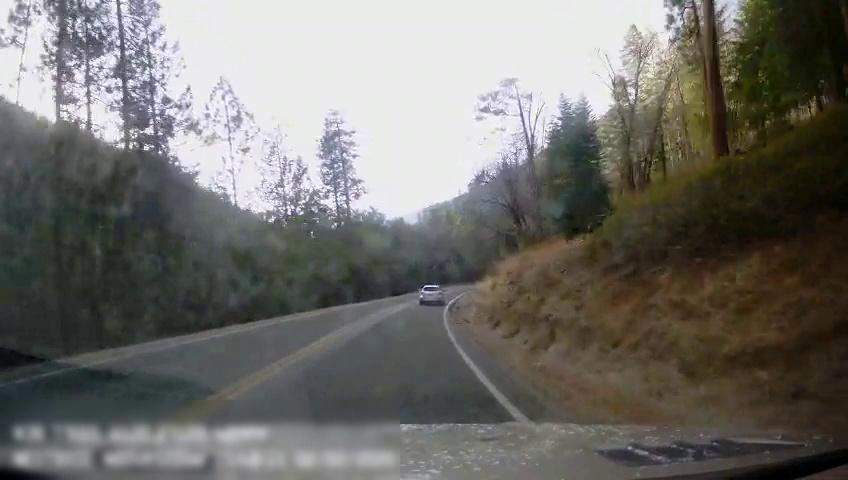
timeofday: Day
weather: Sunny
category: Drivable Space
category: Vehicles | Car
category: Lanes | Opposite Lane
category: Lanes | Current Lane
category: Lanes | Current Lane
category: Lanes | Current Lane